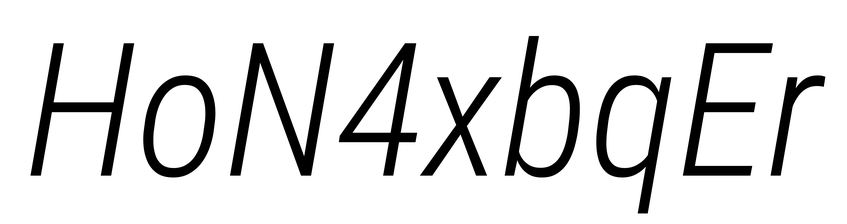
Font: Roboto-Italic_Condensed_Light_Italic